Interaction volume radius: 10 \u00c5
Interaction volume height: 25 \u00c5
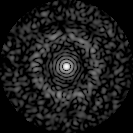
Disorder parameter: 0.823